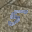
Label: 5